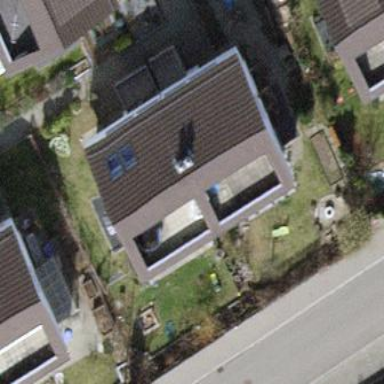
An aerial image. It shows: Semi-detached house with gabled roof.